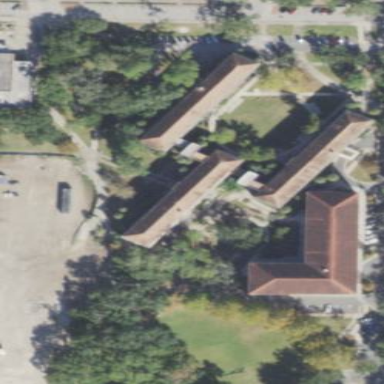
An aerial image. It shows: Residential building used as dormitory.